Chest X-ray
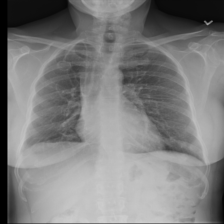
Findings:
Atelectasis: negative
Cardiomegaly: negative
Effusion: negative
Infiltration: negative
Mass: negative
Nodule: negative
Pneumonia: negative
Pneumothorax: negative
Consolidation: negative
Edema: negative
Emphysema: negative
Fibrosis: negative
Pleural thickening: negative
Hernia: negative